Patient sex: F
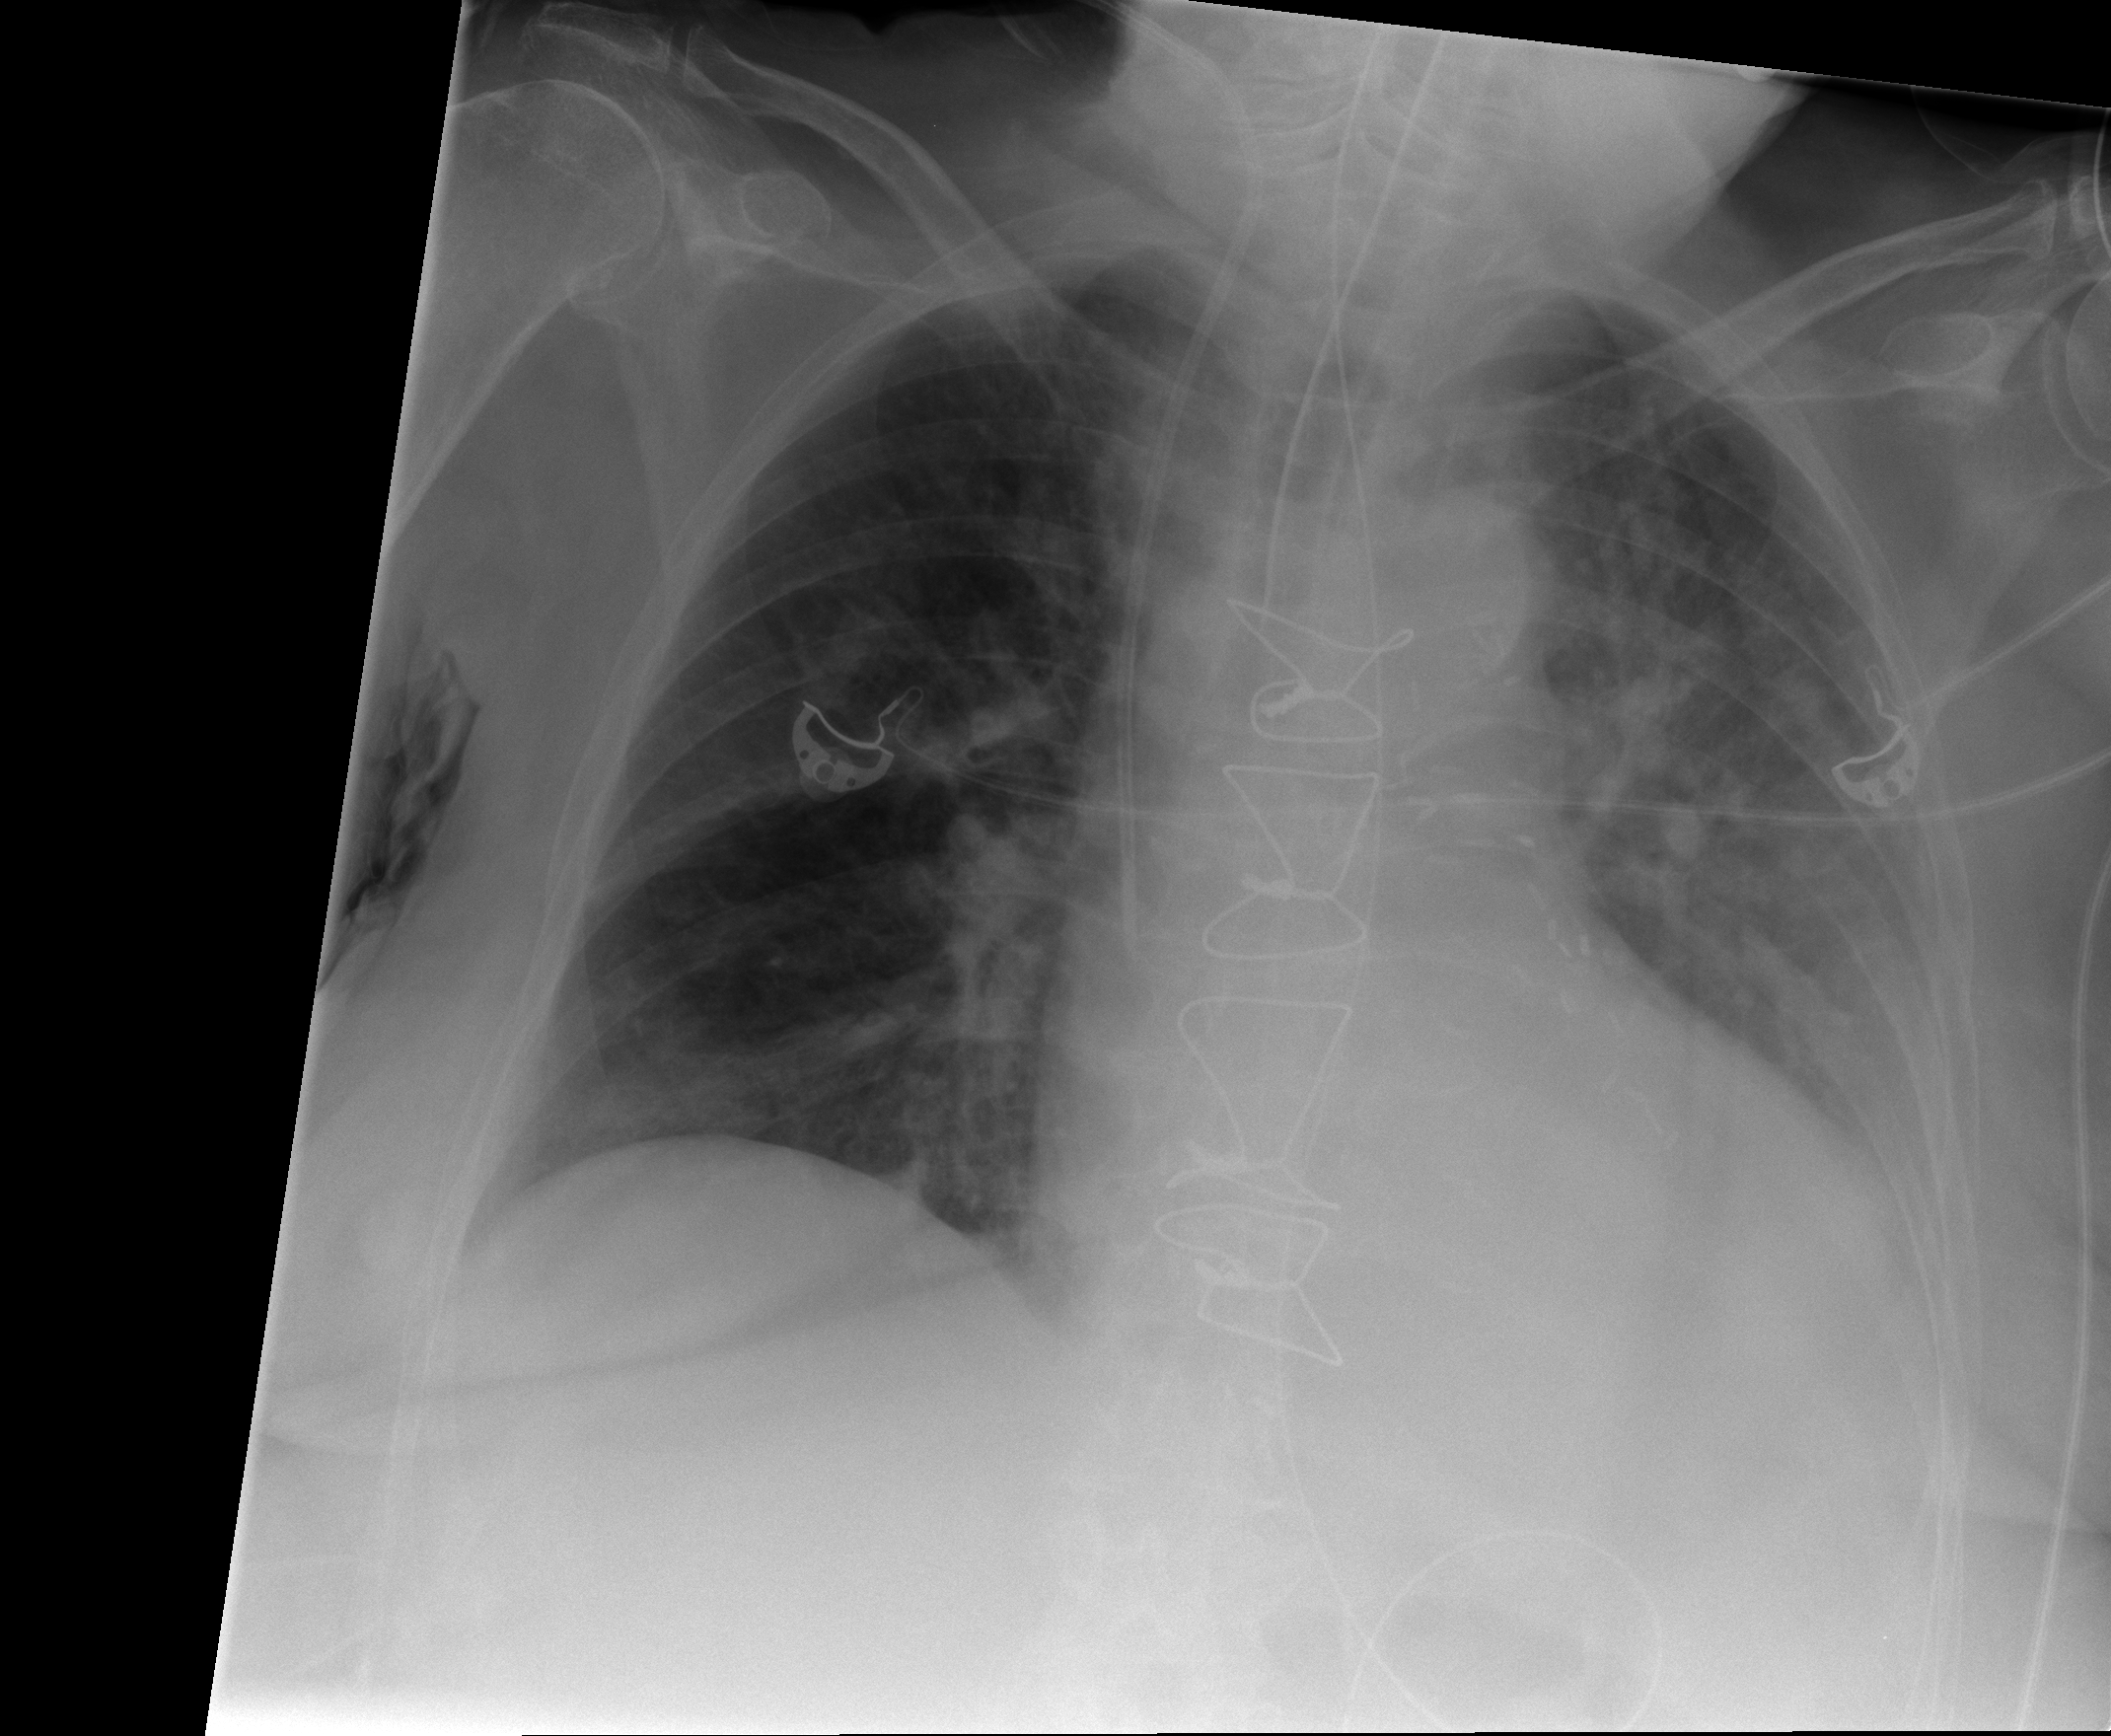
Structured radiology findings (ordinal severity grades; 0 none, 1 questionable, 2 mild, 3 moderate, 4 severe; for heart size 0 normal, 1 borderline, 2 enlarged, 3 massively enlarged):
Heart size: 2
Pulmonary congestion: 2
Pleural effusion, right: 2
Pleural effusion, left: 2
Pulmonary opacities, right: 0
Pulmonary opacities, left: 0
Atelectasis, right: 2
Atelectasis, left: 2